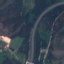
Label: Highway